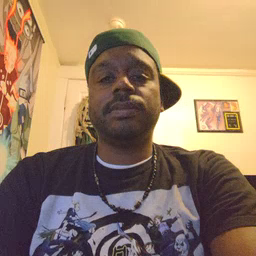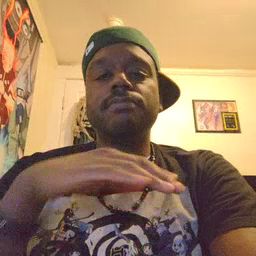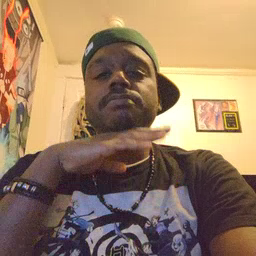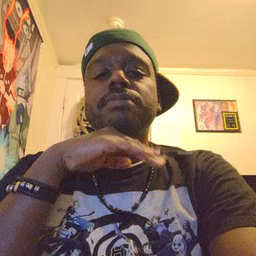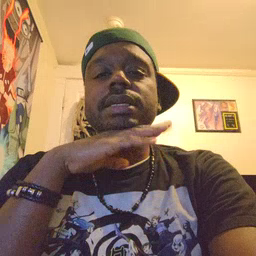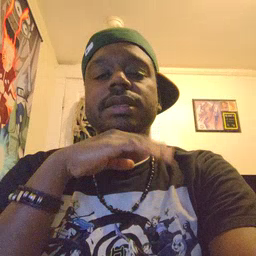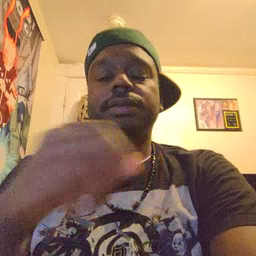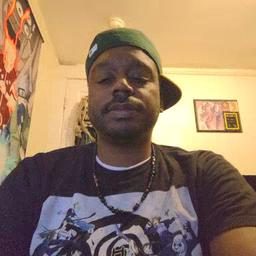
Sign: pig